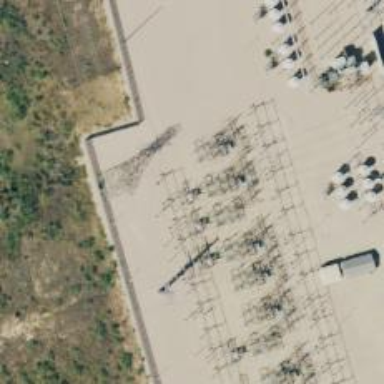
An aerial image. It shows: Switch used for power control.